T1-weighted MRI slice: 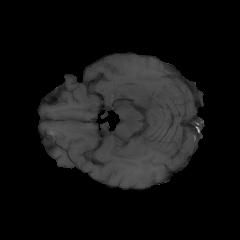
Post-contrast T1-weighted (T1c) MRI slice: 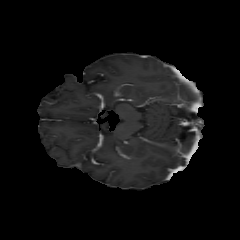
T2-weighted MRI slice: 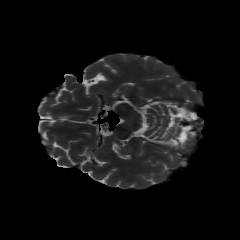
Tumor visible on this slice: no